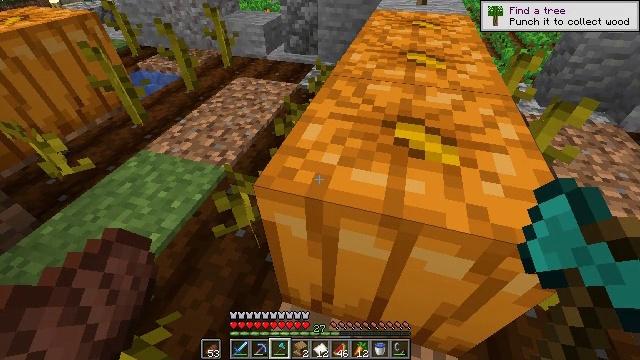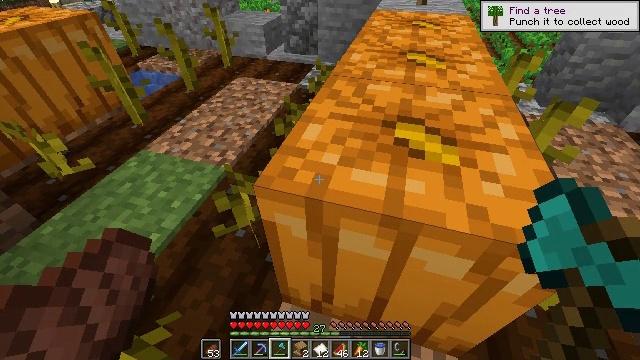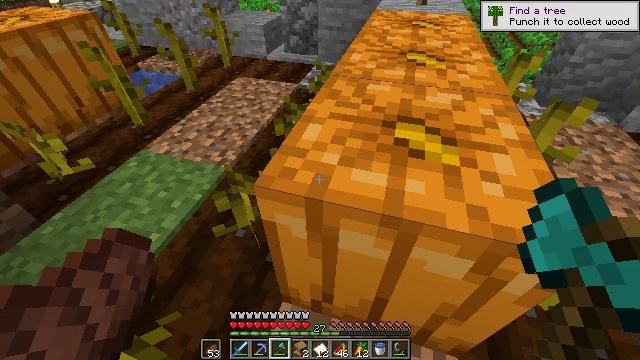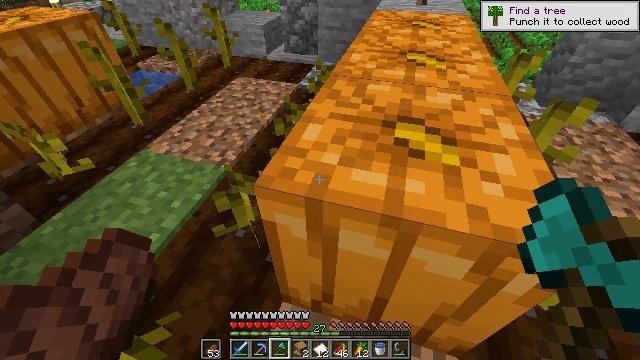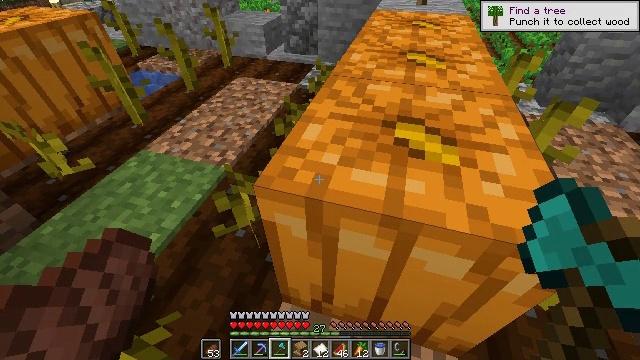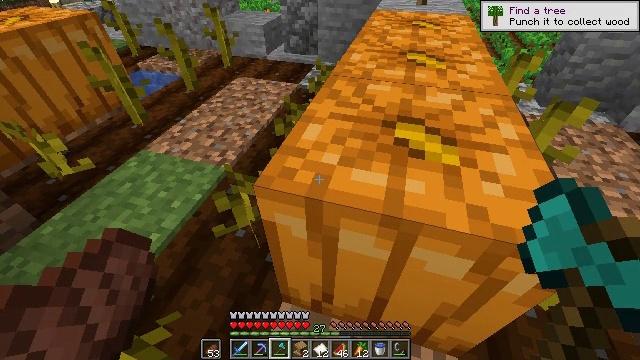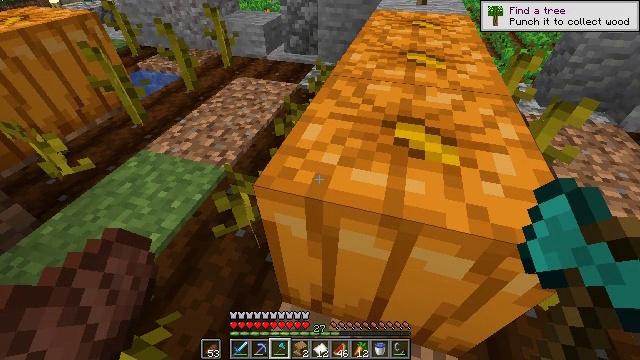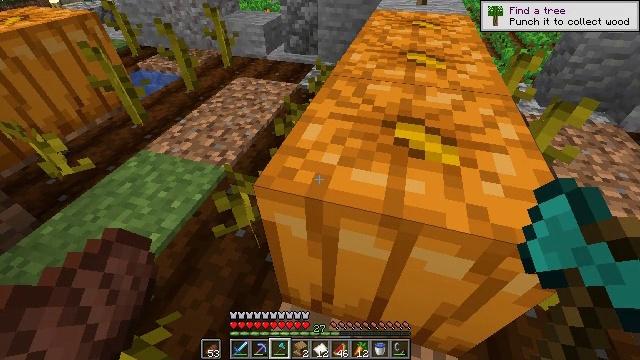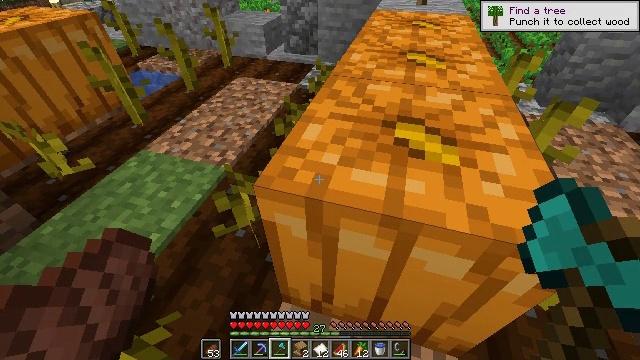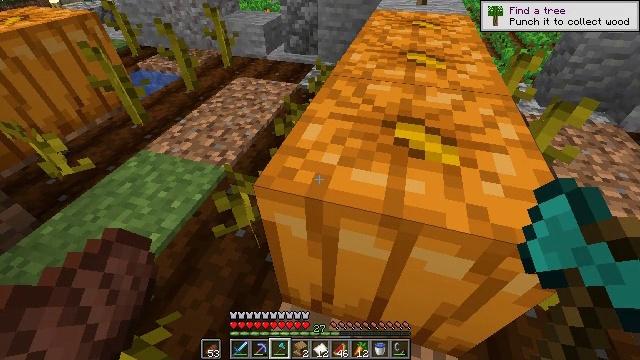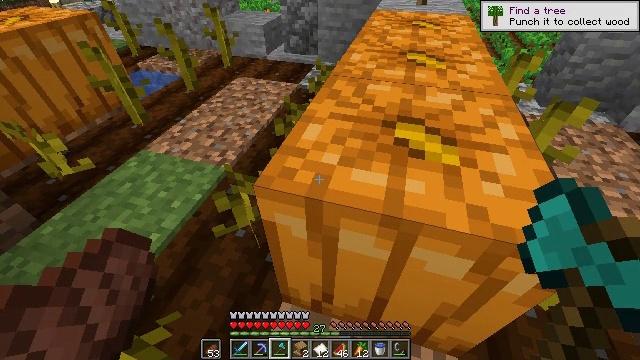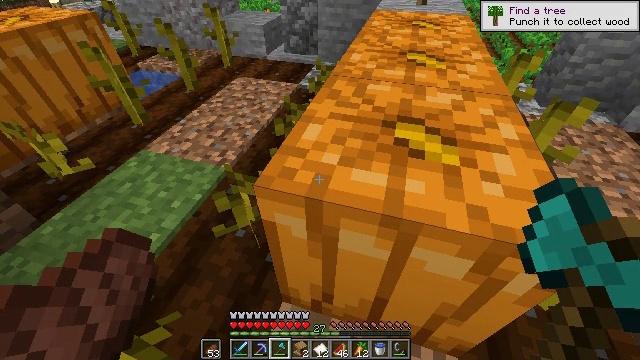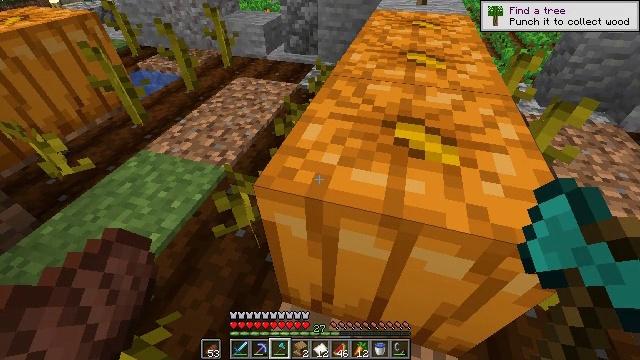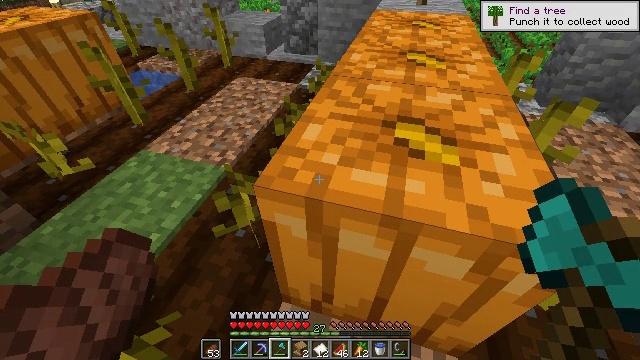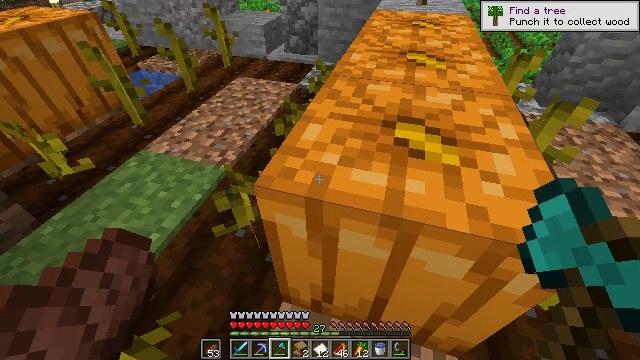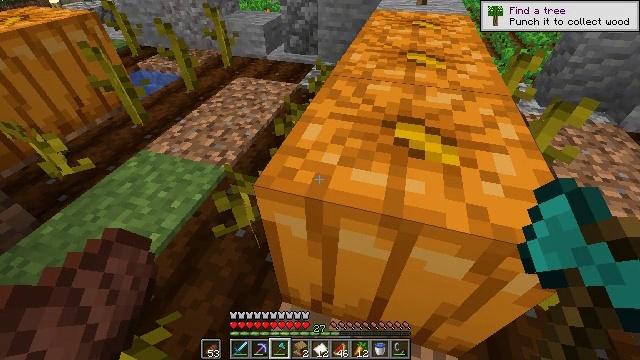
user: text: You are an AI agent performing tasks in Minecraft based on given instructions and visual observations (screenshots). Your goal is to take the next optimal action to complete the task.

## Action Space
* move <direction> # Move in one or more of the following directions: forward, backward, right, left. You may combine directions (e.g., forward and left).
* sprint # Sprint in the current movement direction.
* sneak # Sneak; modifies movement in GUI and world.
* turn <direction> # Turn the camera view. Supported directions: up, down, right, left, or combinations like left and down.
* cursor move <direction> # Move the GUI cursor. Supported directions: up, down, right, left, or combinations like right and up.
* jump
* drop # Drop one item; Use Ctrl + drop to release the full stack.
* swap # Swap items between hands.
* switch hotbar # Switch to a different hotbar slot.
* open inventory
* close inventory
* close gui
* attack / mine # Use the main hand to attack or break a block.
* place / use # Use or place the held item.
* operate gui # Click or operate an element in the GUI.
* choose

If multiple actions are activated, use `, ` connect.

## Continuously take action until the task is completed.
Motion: motion action
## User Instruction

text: Break the pumpkin to collect it.
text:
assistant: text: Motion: no_op
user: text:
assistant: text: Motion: no_op
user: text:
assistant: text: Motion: no_op
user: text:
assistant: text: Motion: no_op
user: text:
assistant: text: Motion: no_op
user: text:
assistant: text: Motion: no_op
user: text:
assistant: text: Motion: no_op
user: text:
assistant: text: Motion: no_op
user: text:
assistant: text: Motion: no_op
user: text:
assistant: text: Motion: no_op
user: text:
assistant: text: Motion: no_op
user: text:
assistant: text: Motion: no_op
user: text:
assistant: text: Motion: no_op
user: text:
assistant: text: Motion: no_op
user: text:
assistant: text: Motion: no_op
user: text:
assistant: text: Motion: no_op
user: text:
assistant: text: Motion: no_op
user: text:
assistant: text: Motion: no_op
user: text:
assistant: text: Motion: no_op
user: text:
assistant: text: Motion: no_op
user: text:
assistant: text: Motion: attack / mine
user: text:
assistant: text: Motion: attack / mine
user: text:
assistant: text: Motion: turn right and up, attack / mine
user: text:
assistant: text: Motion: turn right and up, attack / mine
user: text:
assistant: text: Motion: attack / mine
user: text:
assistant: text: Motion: turn right and up, attack / mine
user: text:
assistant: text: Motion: turn right, attack / mine
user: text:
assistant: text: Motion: attack / mine
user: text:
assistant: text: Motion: attack / mine
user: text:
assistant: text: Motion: move forward, turn left and down, attack / mine